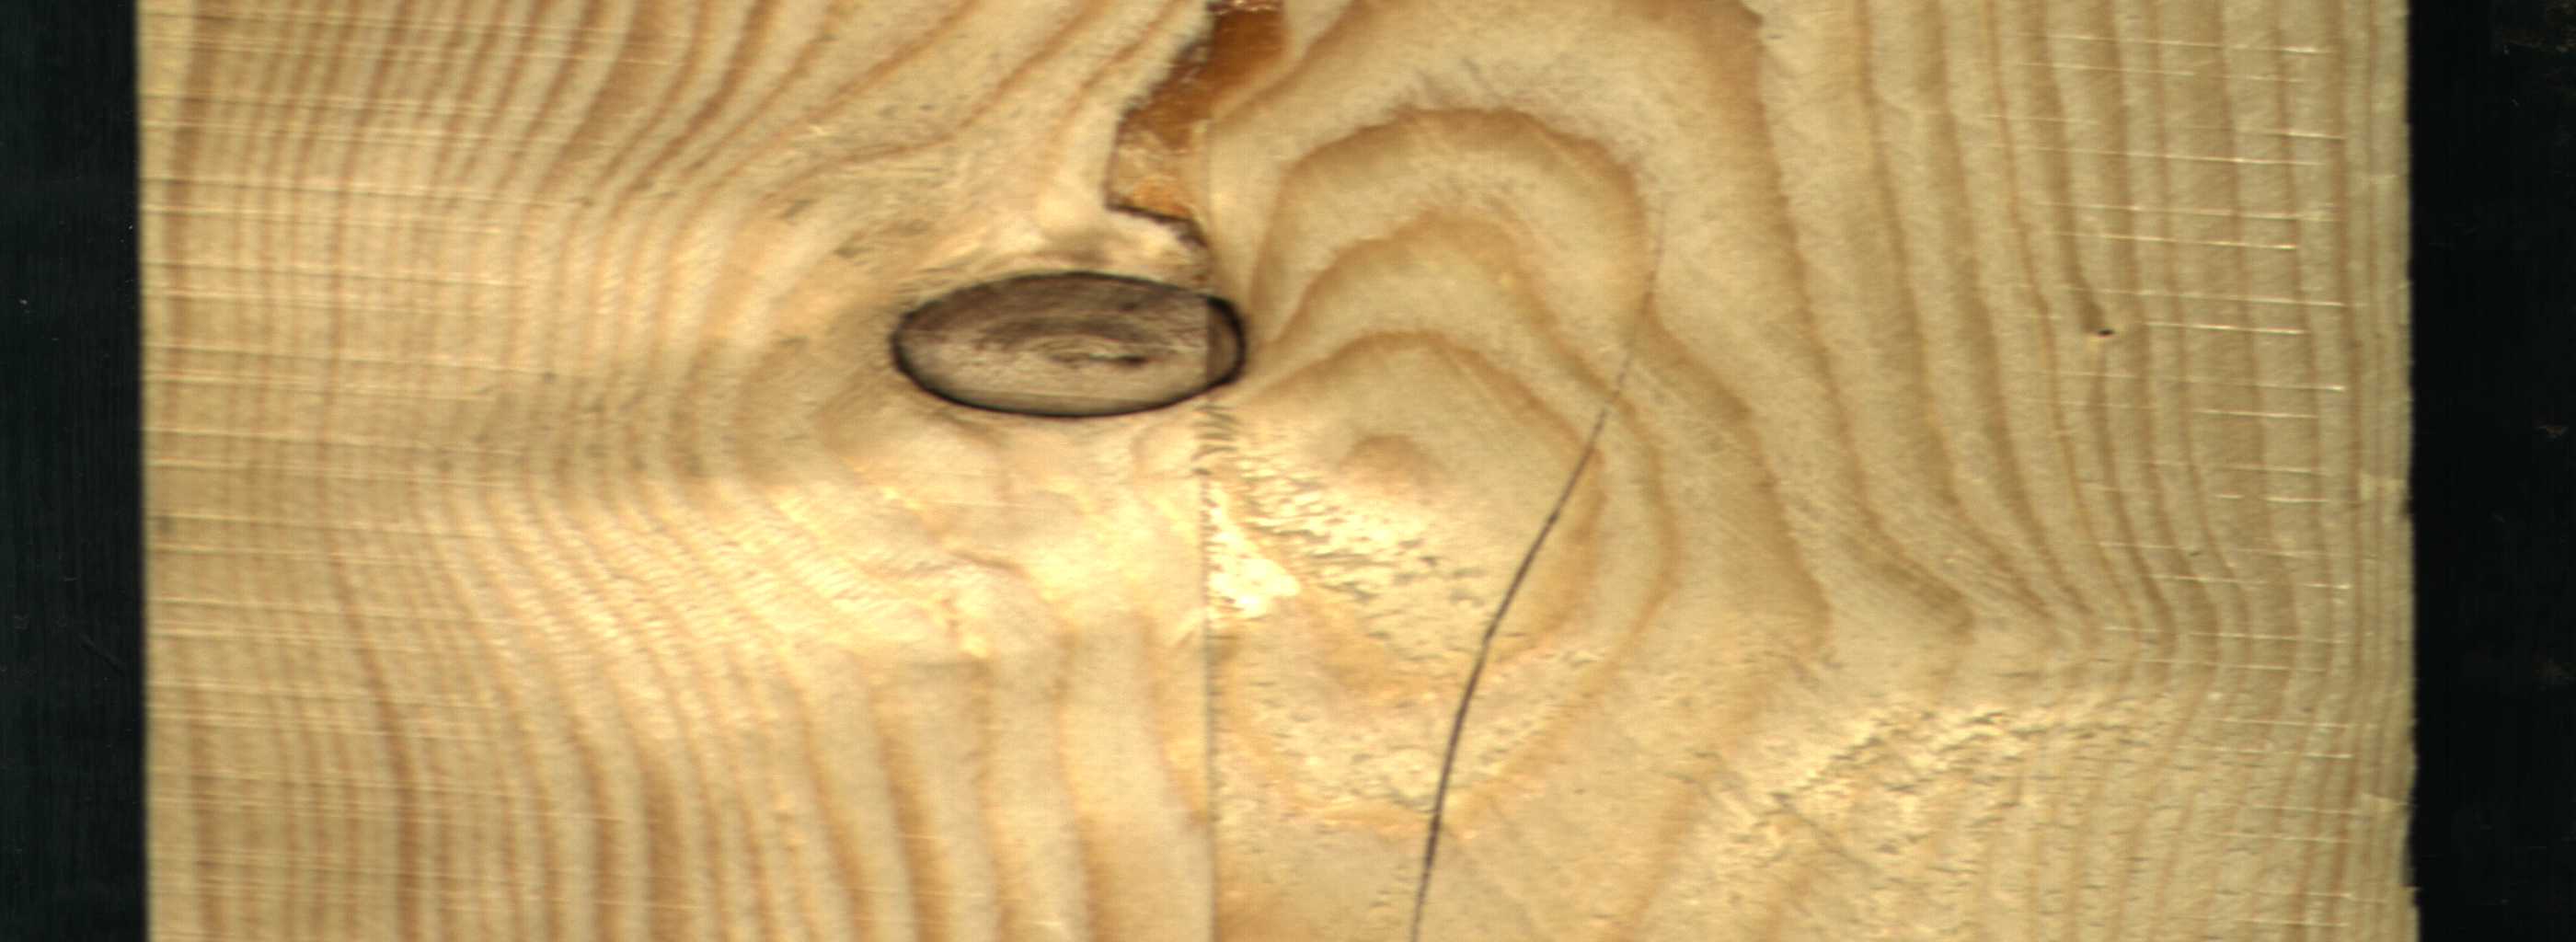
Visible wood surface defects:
resin
Crack
Dead_Knot